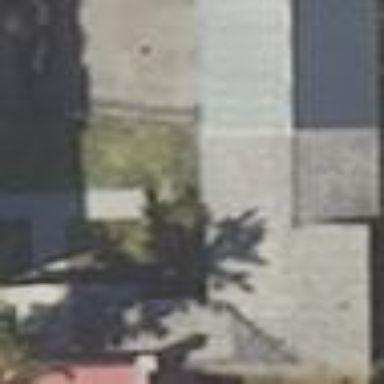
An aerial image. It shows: Shed.